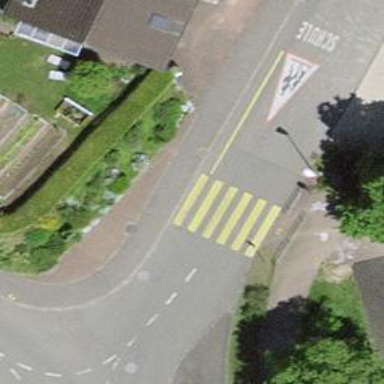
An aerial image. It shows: Uncontrolled zebra crossing with notable zebra markings.